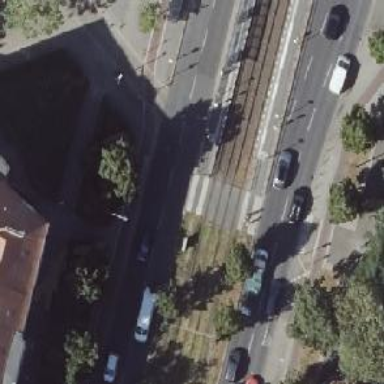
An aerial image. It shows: Platform for public transport with shelter. This railway platform is for trams.